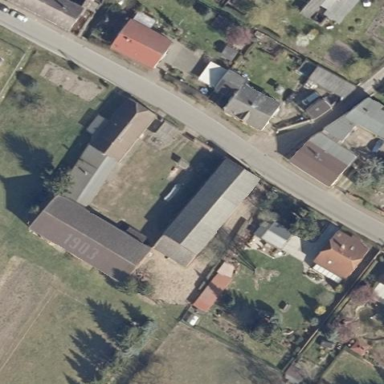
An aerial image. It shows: Gabled roof on farm auxiliary building.